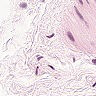
Metastatic tissue present: no